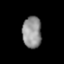
Tissue: lung
Cell type: Others
Senescence score: 0.1803
Nuclear area (px): 600
Mean DAPI intensity: 142.613